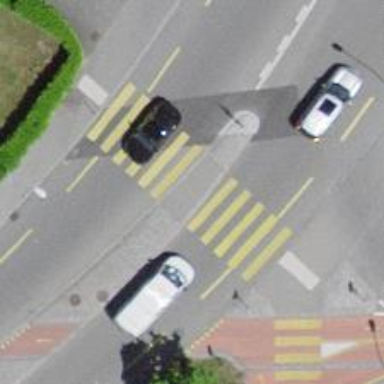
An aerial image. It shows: Marked road crossing with pedestrian island.